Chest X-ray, PA view. Patient: 68 years old, sex M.
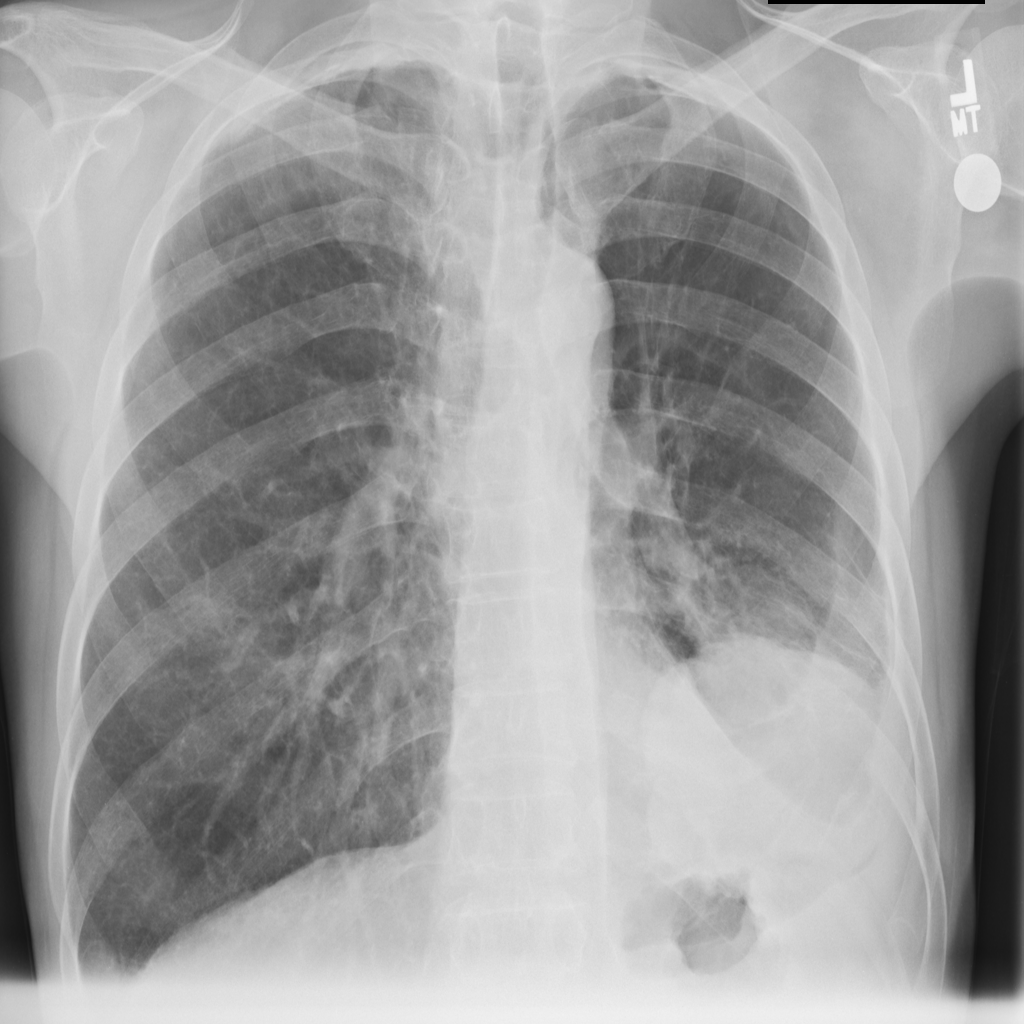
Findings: Effusion, Mass